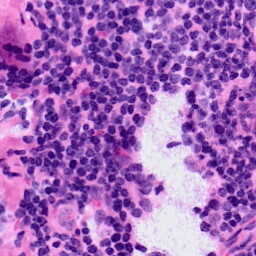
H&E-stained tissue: LymphNode